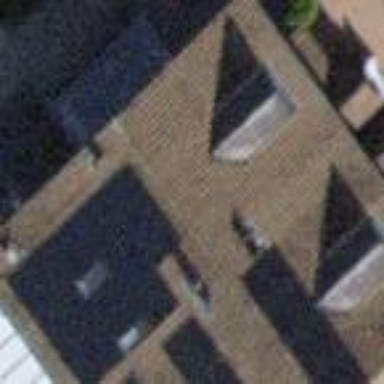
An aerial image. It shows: Simple house.